Question:
I need create an interface like the image in android.
Please help me.
thanks so much!!
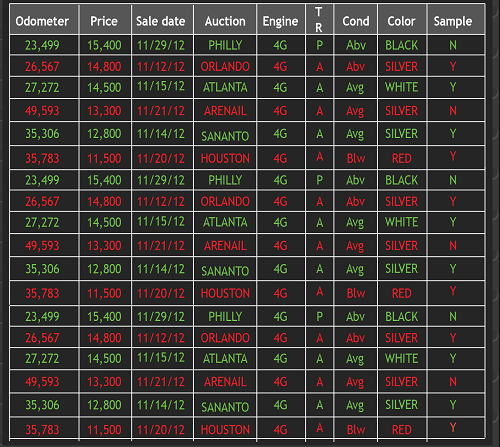
Answer: Don't you mean you need a <URL>